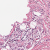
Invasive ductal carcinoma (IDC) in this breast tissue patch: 0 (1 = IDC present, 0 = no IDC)